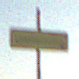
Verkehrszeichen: Umleitungsankuendigung
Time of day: SunriseSunset
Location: Outdoor (Nature)
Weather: PartlyCloudy
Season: NotSpecified
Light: Natural